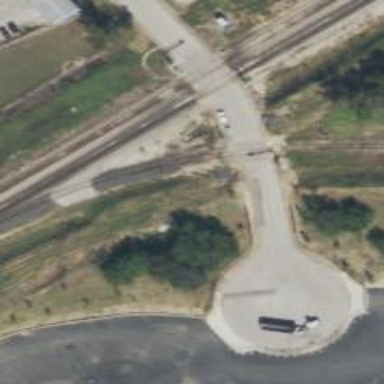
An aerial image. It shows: Level crossing with both lights and saltire in place.